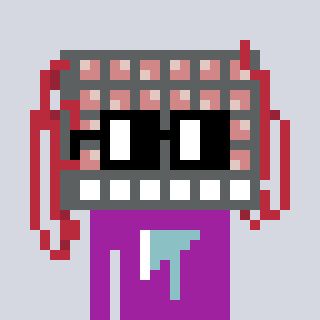
a pixel art character with square black glasses, a turing-shaped head and a magenta-colored body on a cool background